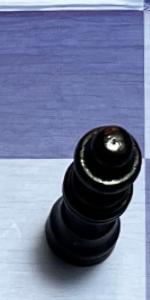
Label: Queen_Black